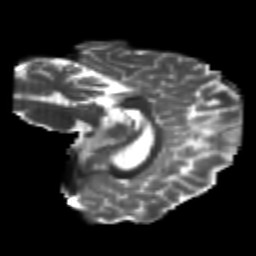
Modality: T2w
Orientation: sagittal
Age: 23
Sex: female
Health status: healthy
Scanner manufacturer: philips
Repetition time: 7.385 s
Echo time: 0.08599 s